Question:
Does anybody know what is the name of upper part of this image(Buddies,activity,chat,history) which is like tab and also how to implement it in android tablet?
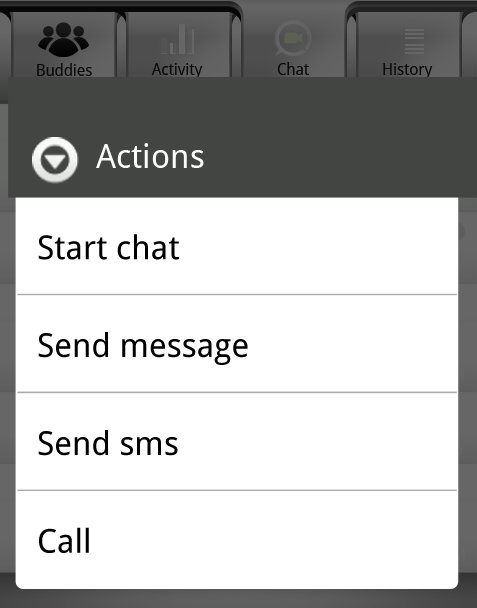
Answer: That is the TabHost: <URL>
Here's a good example of how to use it: <URL>